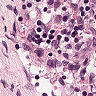
Metastatic tissue present: no